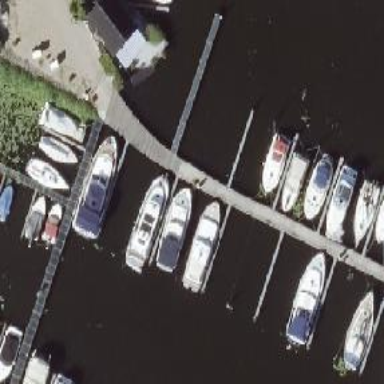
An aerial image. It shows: Man-made pier.